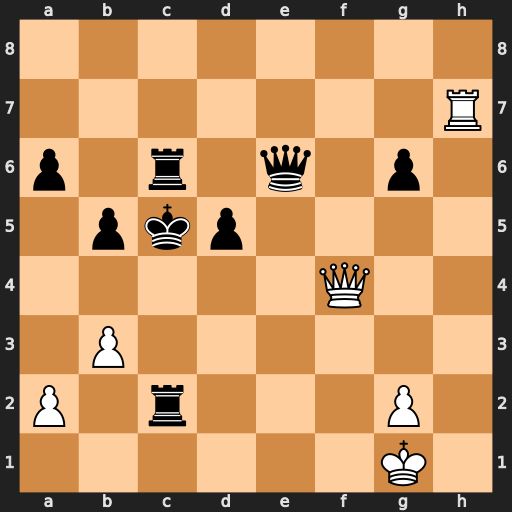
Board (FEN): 8/7R/p1r1q1p1/1pkp4/5Q2/1P6/P1r3P1/6K1
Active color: w
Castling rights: -
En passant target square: -
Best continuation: b4+ Kb6 Qb8#